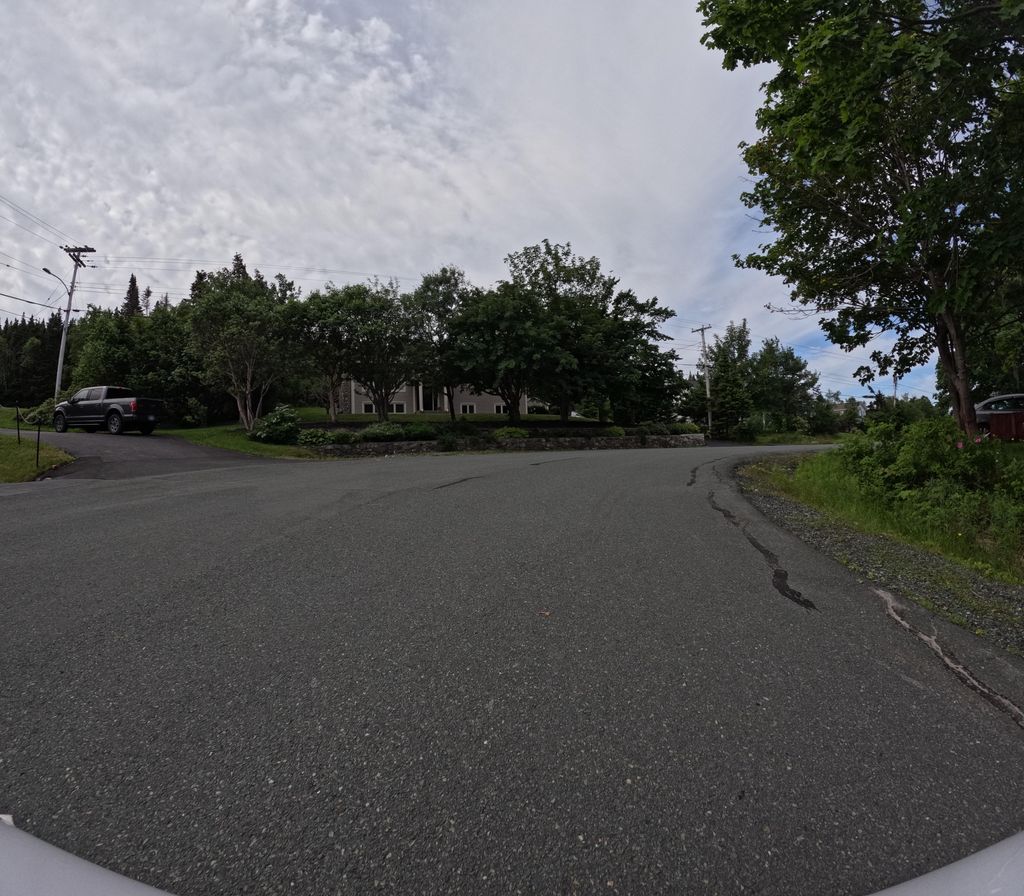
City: st_johns